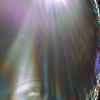
Label: sunburn